Interaction volume radius: 10 \u00c5
Interaction volume height: 20 \u00c5
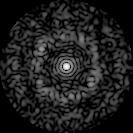
Disorder parameter: 0.7814